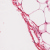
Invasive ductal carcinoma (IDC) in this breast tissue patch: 0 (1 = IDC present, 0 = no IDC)